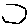
Label: hexagon